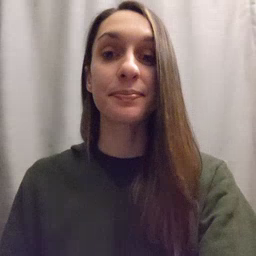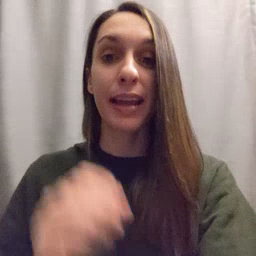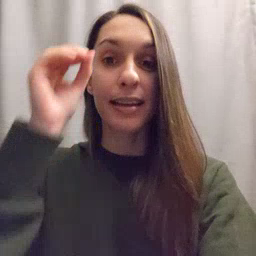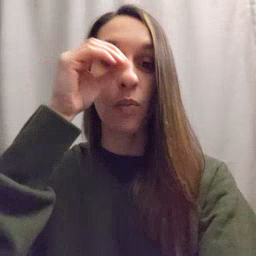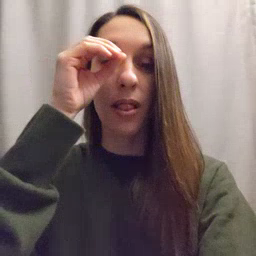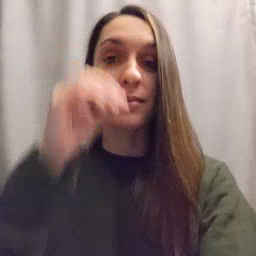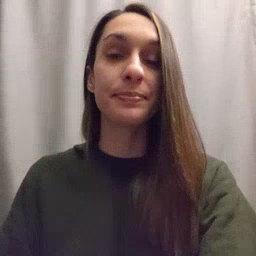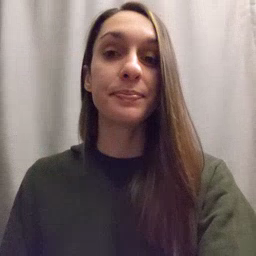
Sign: owl